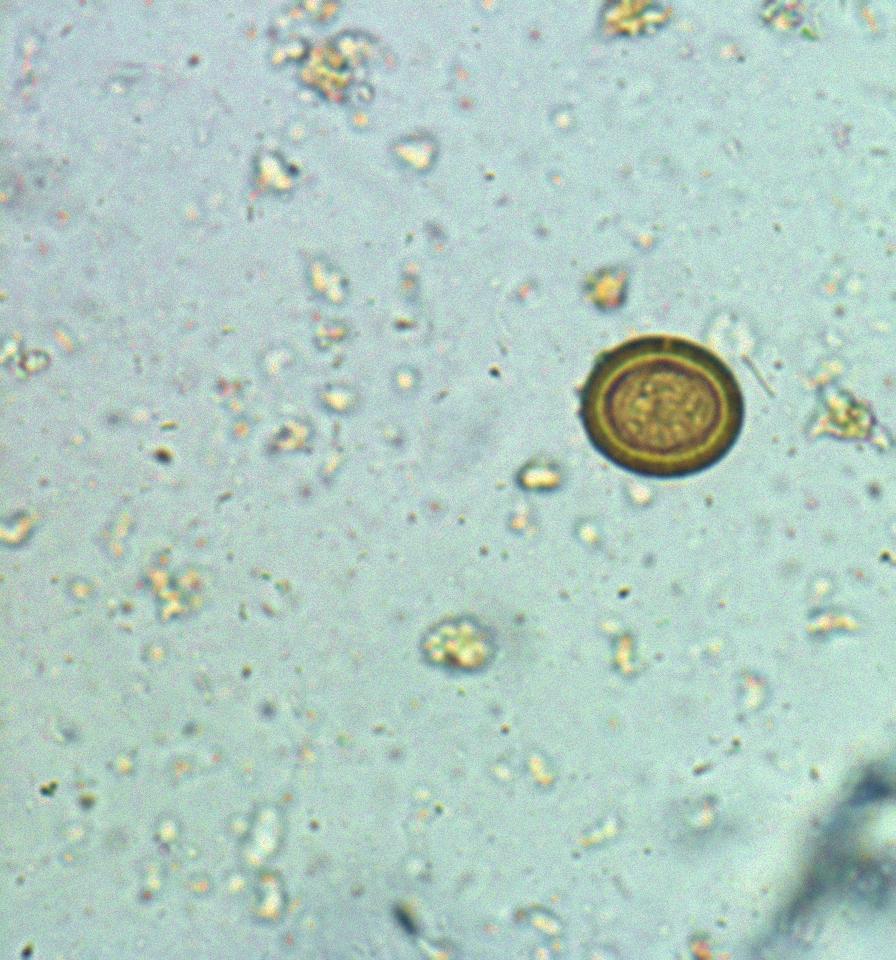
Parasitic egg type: Taenia spp. egg